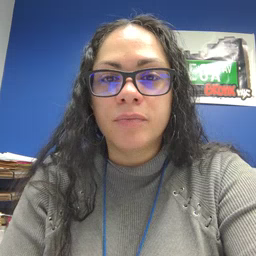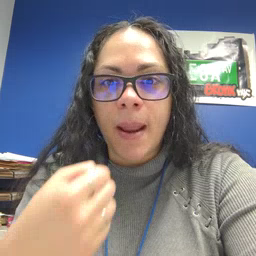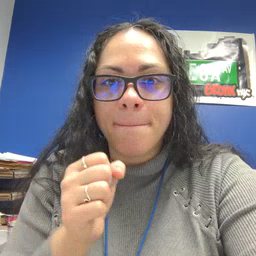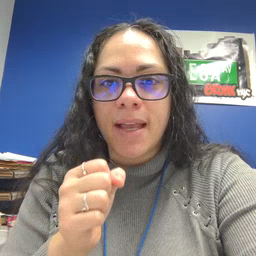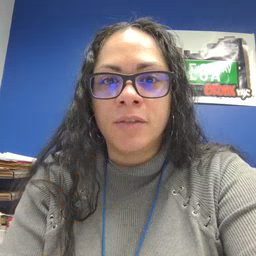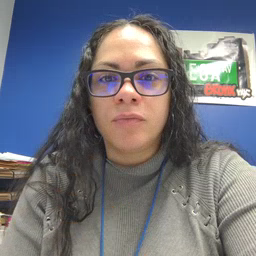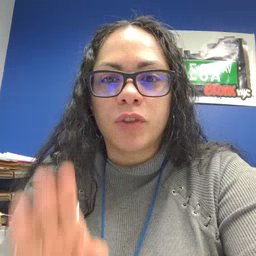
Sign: make